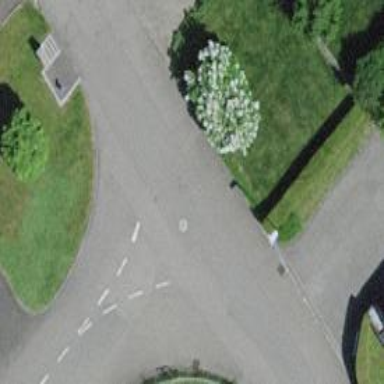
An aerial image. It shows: Residential road with asphalt surface.